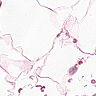
Metastatic tissue present: no